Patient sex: F
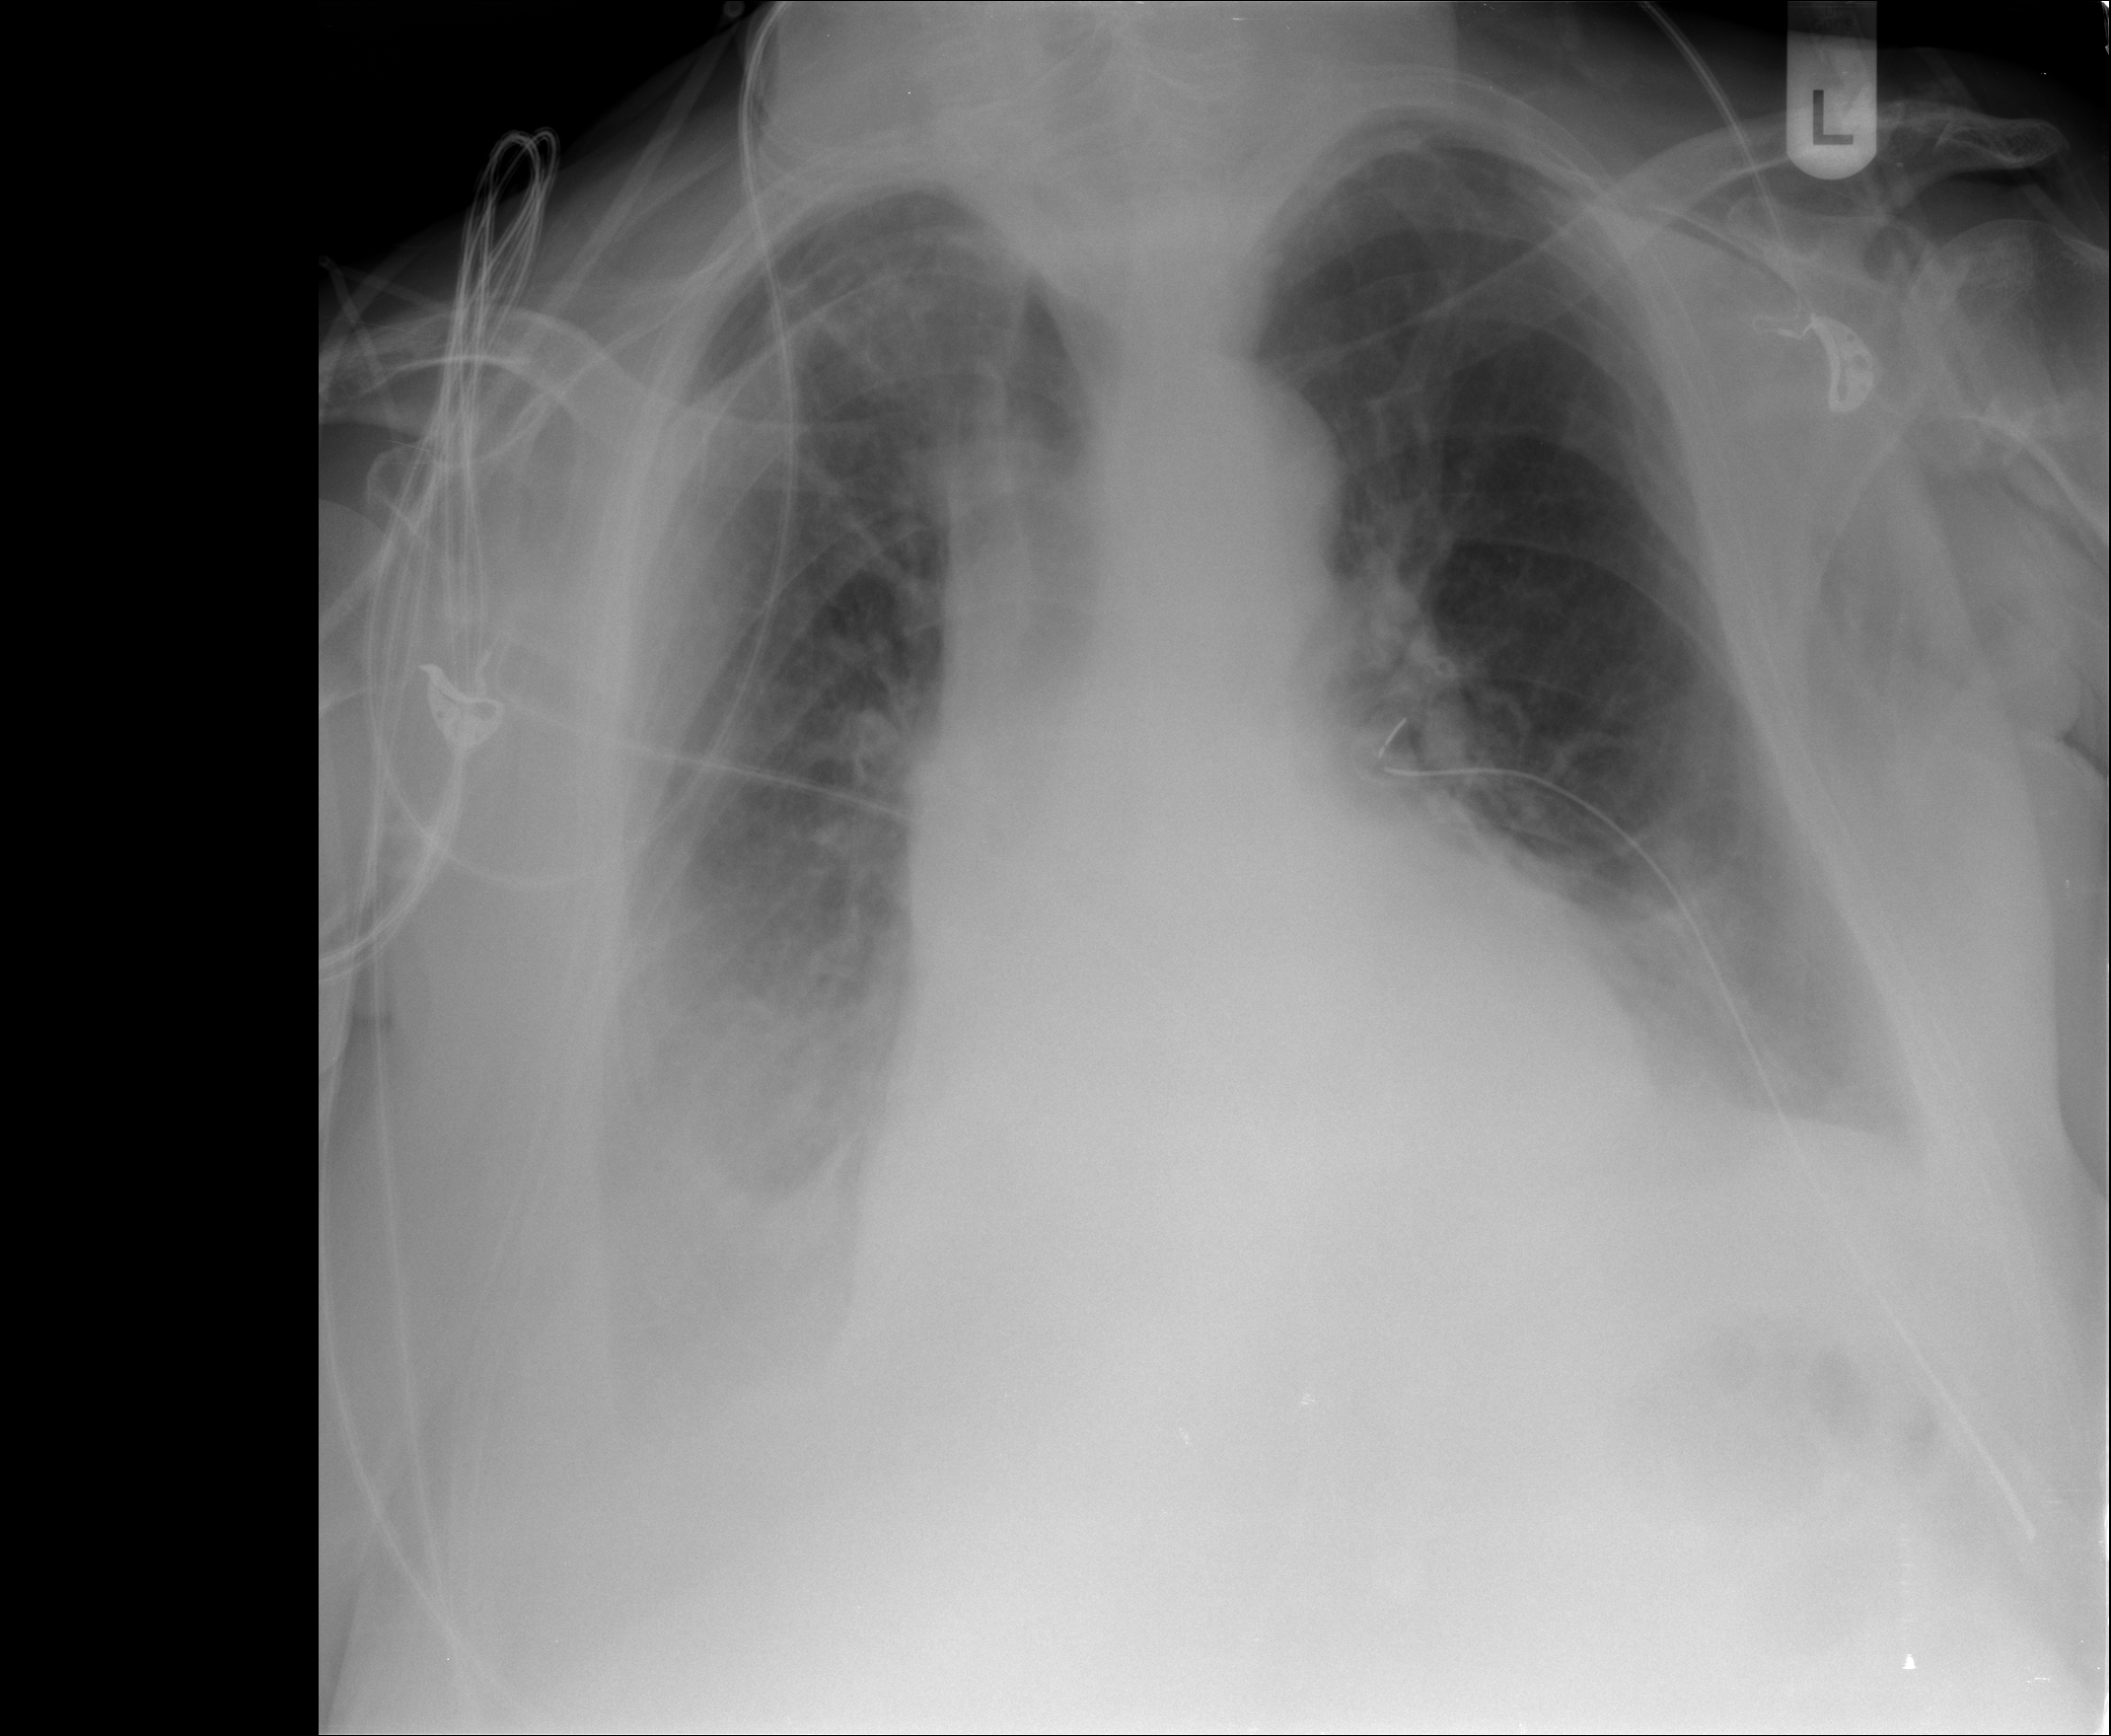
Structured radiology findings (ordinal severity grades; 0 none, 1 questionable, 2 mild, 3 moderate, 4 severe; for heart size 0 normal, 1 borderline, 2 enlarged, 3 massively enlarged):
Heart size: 2
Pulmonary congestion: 0
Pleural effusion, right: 3
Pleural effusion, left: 2
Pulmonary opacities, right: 0
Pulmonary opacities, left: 0
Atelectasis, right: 2
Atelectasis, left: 2